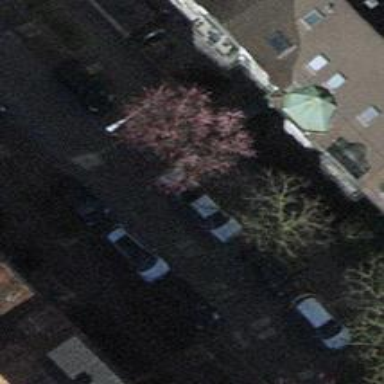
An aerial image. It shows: Parking lane area.